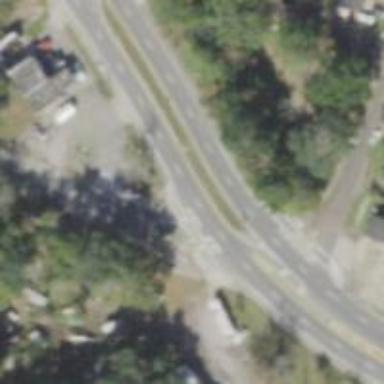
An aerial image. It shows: Marked crossing on the road.